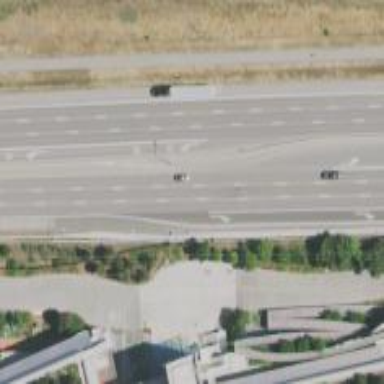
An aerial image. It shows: This image shows trunk highway that functions as expressway.